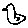
Label: bird